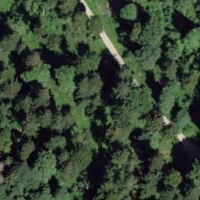
EUNIS habitat code: 43
Species observed at this site:
Aruncus dioicus